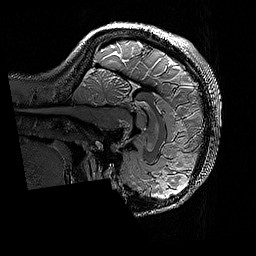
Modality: T2w
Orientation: sagittal
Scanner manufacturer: siemens
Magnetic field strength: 3 T
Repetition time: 3.2 s
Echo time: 0.428 s